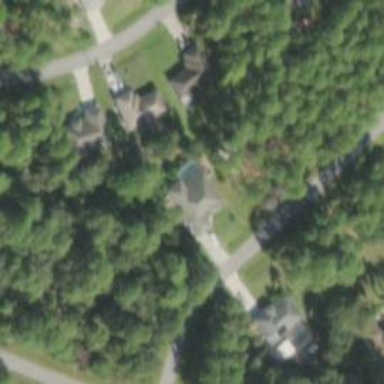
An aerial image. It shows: Tree house.